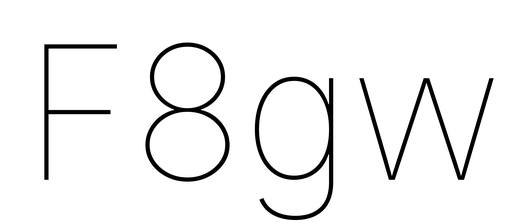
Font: Inter_Thin